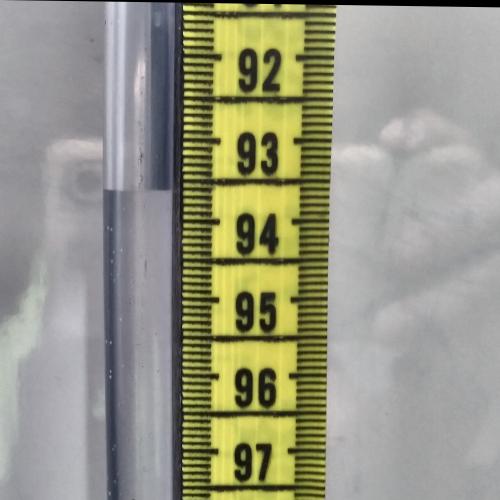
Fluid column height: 93.6 cm